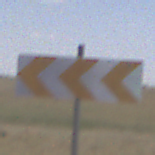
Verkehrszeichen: RichtungstafelnInKurvenGrossRechts
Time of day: Midday
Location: Outdoor (Nature)
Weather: PartlyCloudy
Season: NotSpecified
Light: Natural